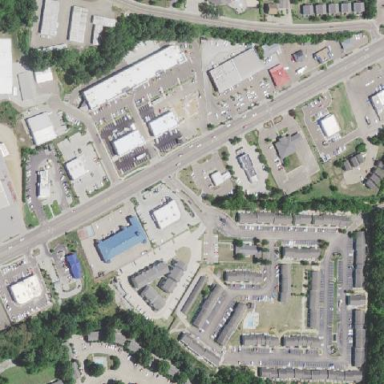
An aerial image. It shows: Retail area.